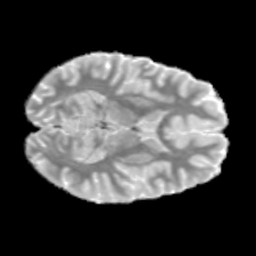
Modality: MD
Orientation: axial
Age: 31
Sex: male
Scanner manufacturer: siemens
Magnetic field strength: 3 T
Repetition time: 3.23 s
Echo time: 0.0892 s